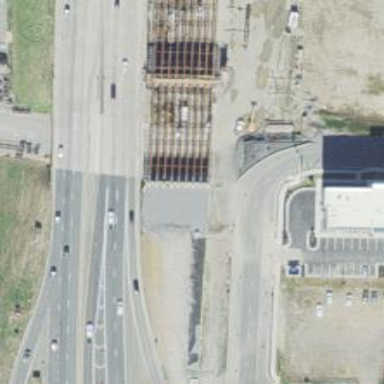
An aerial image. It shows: Beam bridge on motorway.